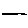
Label: line